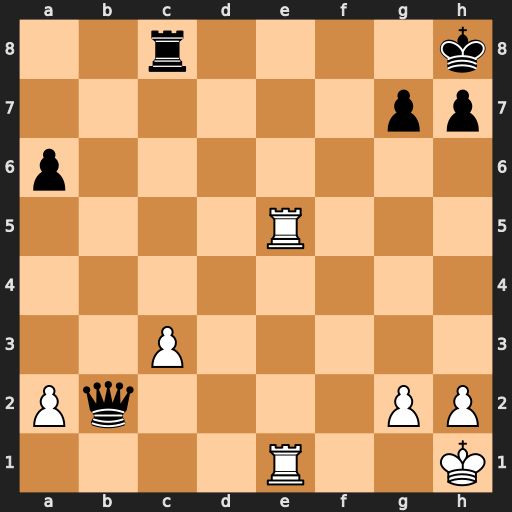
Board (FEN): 2r4k/6pp/p7/4R3/8/2P5/Pq4PP/4R2K
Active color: w
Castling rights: -
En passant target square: -
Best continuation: Re8+ Rxe8 Rxe8#